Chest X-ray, PA view. Patient: 41 years old, sex M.
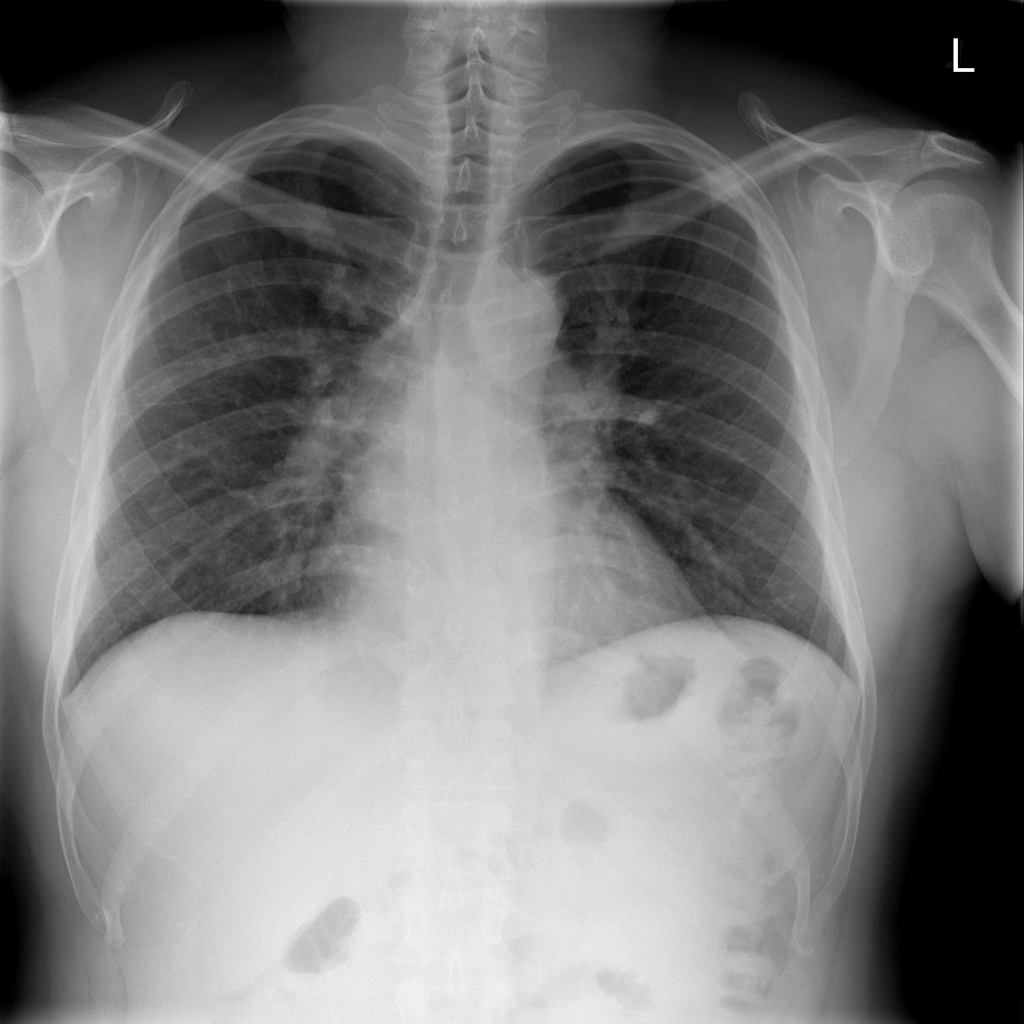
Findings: No Finding